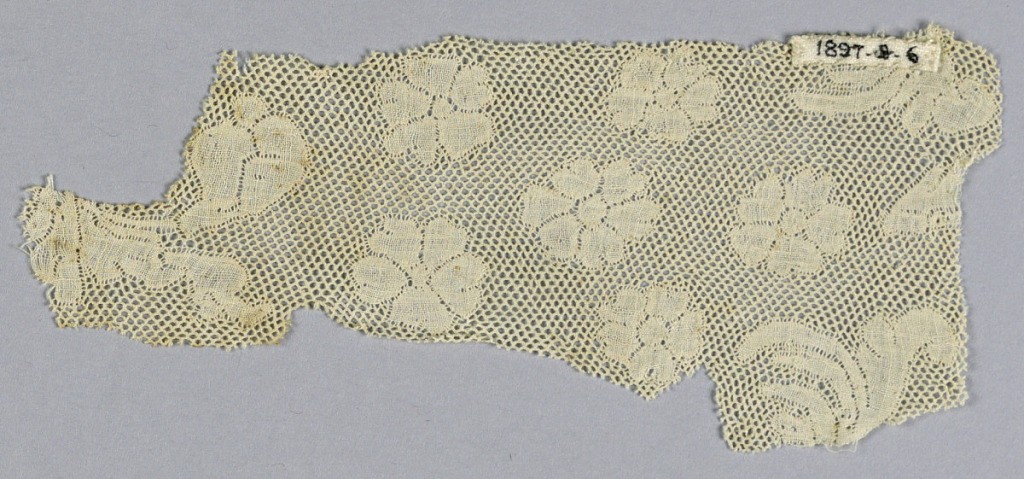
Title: Fragment
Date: late 18th century
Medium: linen Technique: bobbin lace
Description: Fragment of Valenciennes with six-petal blossoms over round mesh ground.